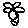
Label: flower